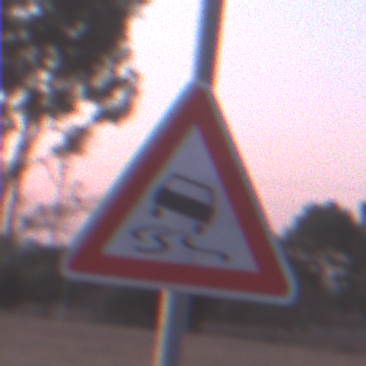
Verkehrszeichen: SchleuderOderRutschgefahr
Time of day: SunriseSunset
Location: Outdoor (Nature)
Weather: Clear
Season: NotSpecified
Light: Natural